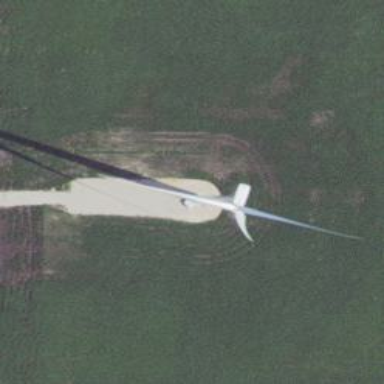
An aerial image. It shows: Wind generator powered by horizontal axis wind turbine.